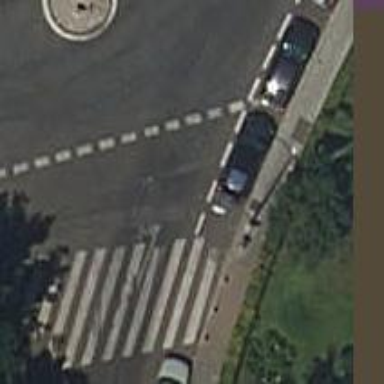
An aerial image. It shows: Bollard barrier.